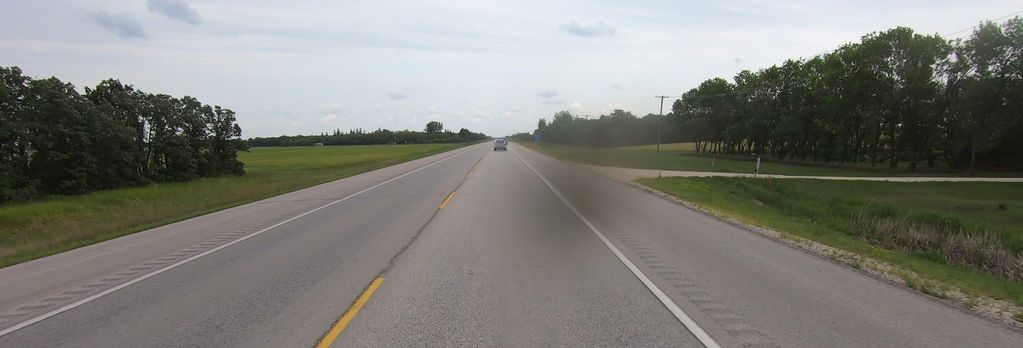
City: winnipeg